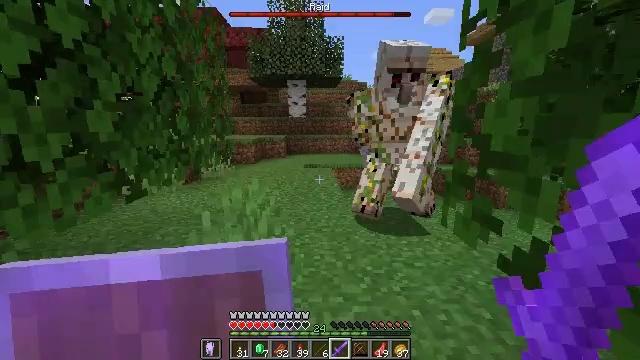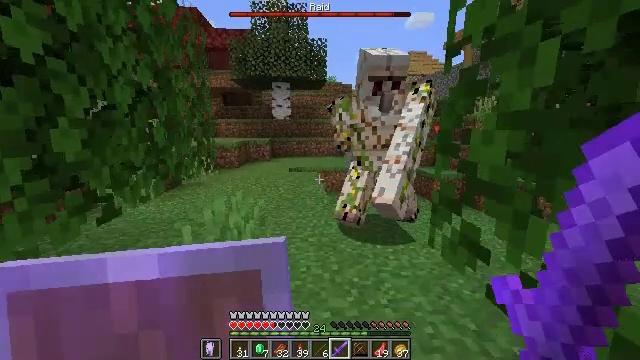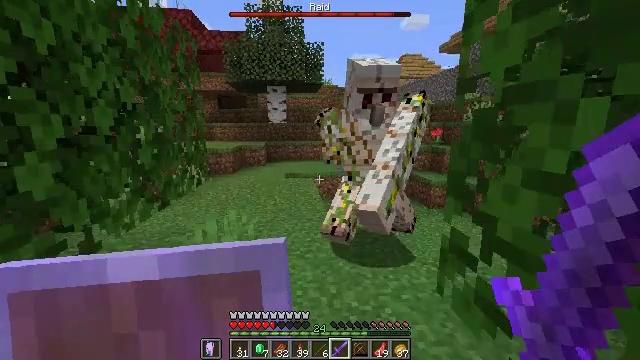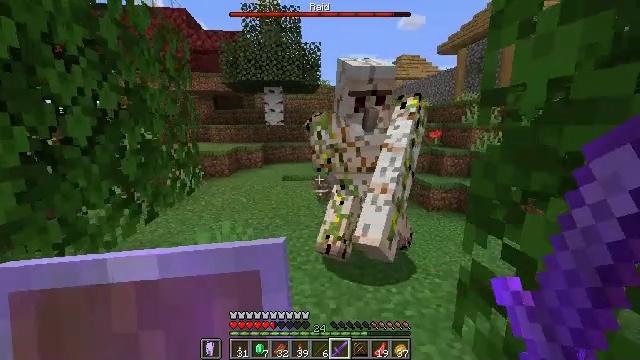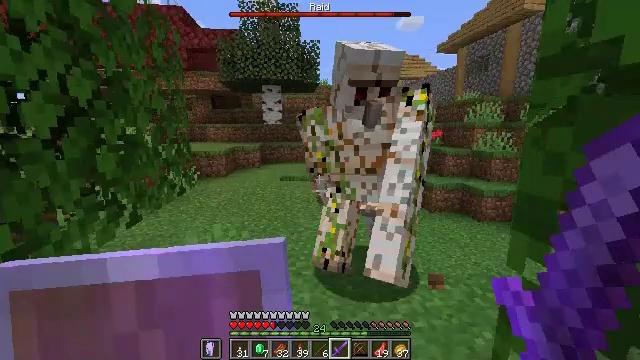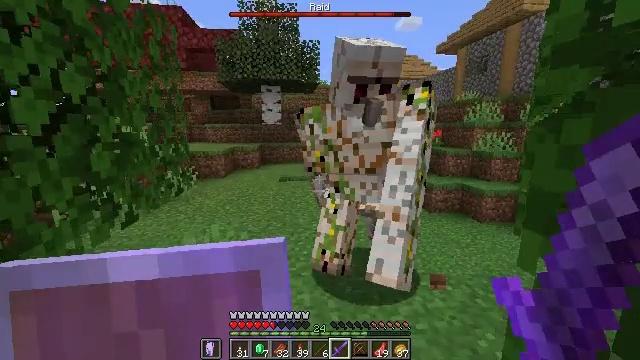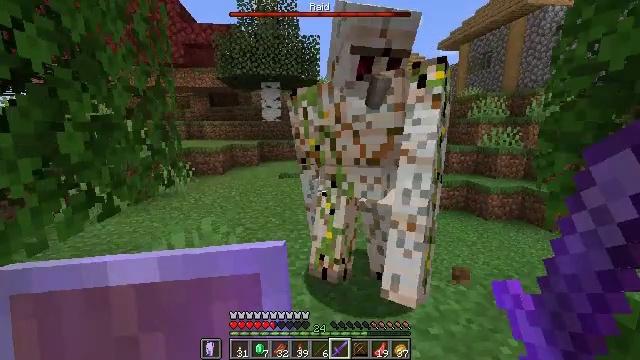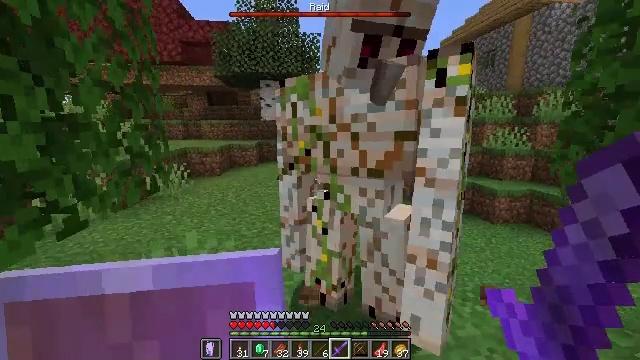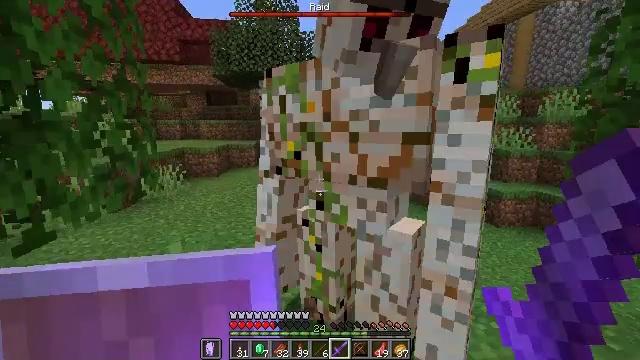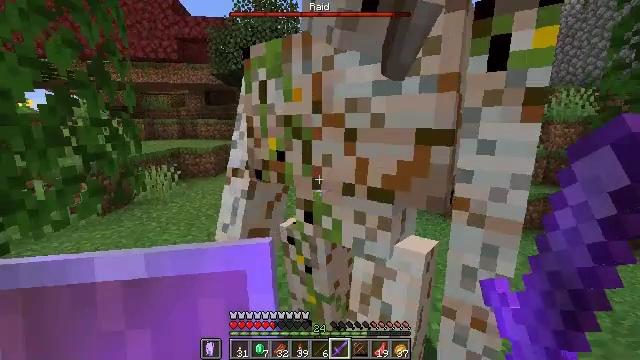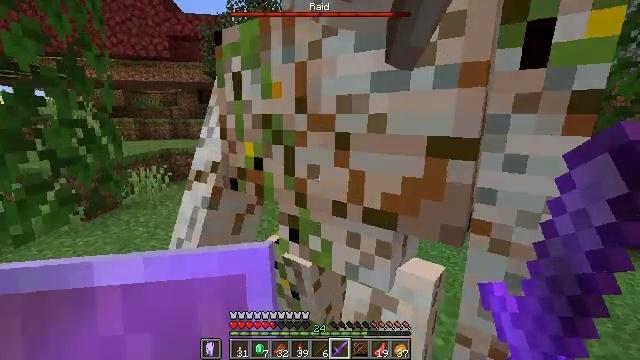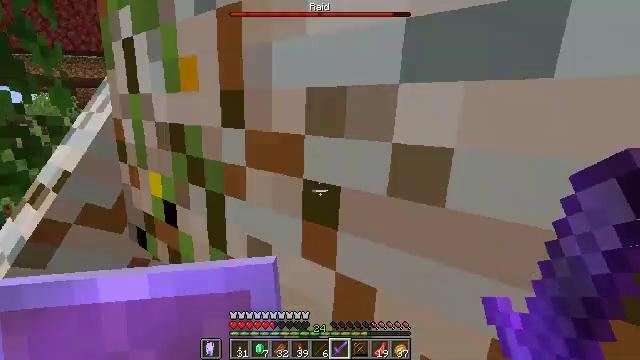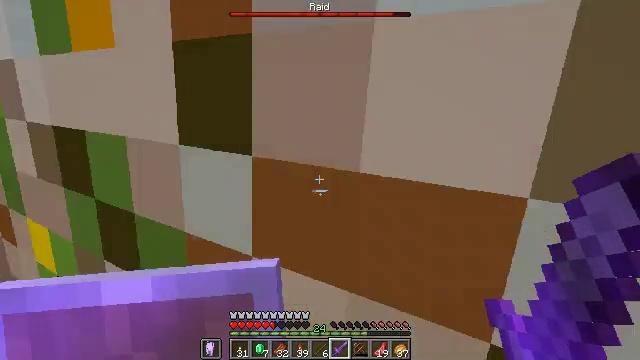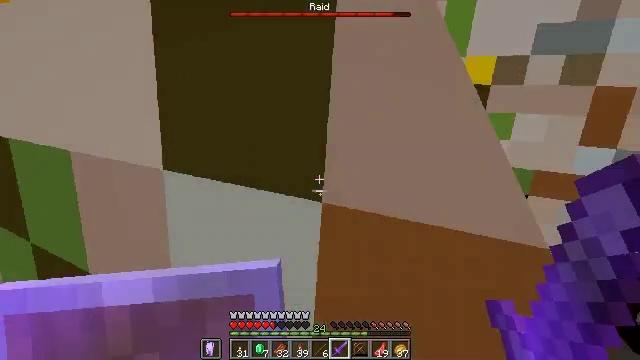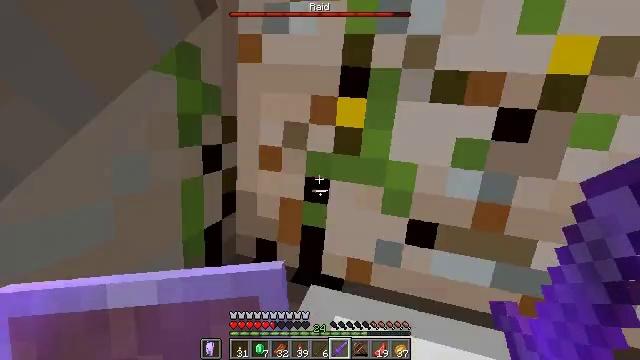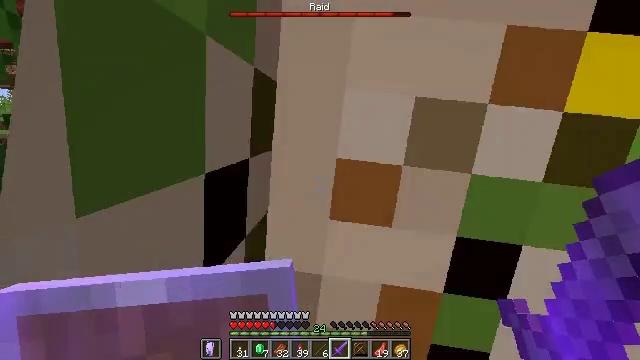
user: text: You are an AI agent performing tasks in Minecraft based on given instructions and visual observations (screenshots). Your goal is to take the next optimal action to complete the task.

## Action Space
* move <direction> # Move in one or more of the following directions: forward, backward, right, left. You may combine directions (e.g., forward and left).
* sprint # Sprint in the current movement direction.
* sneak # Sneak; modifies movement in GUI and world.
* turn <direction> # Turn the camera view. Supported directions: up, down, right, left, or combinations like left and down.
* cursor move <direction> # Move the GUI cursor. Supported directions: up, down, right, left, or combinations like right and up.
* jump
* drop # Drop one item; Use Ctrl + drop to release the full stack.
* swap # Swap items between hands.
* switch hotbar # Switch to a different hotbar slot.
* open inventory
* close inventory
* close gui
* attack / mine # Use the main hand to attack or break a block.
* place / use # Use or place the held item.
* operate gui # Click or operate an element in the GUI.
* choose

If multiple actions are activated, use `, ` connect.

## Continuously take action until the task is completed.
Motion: motion action
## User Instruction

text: Fight an illager.
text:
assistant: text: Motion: move forward, turn right, jump
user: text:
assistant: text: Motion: move forward
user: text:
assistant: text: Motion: move forward
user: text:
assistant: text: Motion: move forward
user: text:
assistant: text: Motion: move forward
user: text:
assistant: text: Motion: move forward
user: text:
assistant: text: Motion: move forward
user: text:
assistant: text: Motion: move forward
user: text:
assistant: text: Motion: move forward
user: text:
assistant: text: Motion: move forward, turn right
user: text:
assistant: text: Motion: move forward
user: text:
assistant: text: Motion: move forward and move left
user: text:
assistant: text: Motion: move forward and move left
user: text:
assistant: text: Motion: move forward and move left
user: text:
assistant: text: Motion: move forward and move left, turn right
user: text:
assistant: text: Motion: move forward and move left
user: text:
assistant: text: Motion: move forward and move left
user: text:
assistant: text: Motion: move forward and move left
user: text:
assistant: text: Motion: move forward and move left
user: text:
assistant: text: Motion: move forward and move left
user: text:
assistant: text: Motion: move forward
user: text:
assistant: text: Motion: move forward
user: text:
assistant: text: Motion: move forward
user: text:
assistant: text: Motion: move forward and move right, turn left
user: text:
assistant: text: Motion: move forward and move right, turn left
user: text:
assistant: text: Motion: move forward and move right, turn left
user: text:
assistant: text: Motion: move right, turn left
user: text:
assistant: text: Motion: move right, turn left and up
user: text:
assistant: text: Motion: turn left
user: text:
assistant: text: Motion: no_op